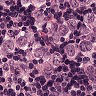
Metastatic tissue present: yes